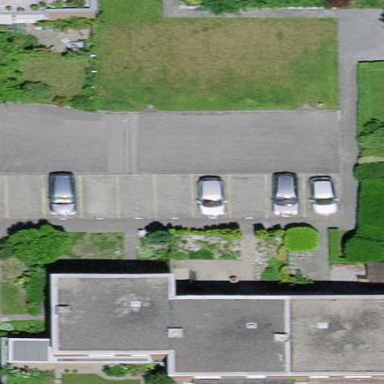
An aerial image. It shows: Parking area.